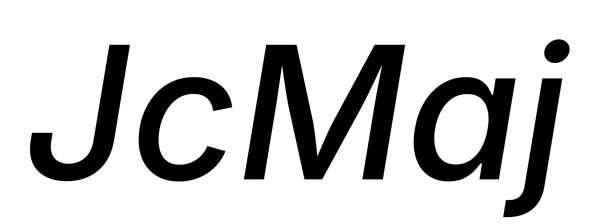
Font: Inter-Italic_Medium_Italic